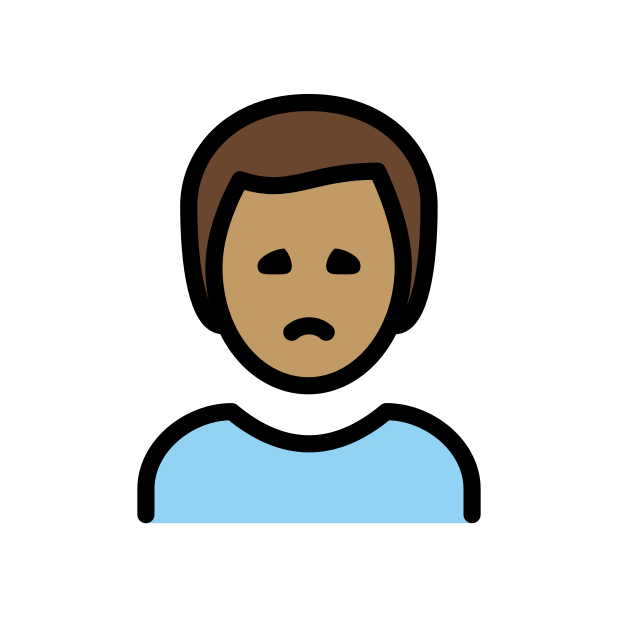
man frowning: medium skin tone